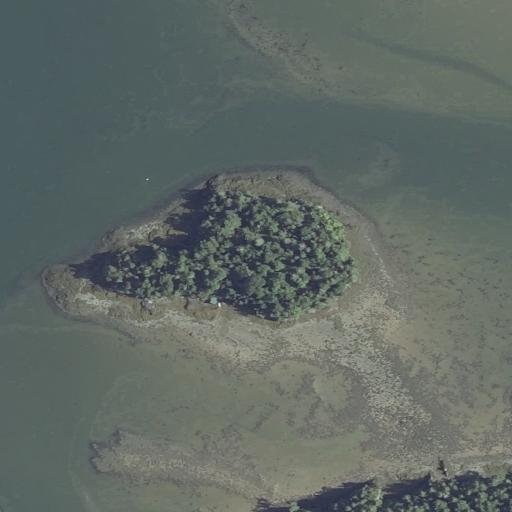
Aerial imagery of island in Maine named Guvspuny Island containing open water, herbaceous wetlands, evergreen forest, woody wetlands, and barren land